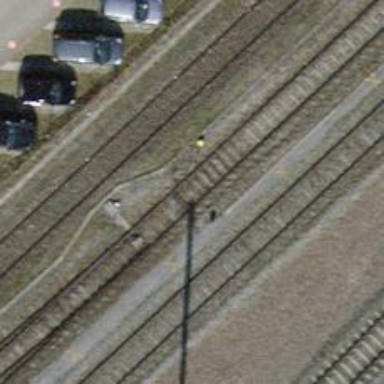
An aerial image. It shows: Railway signal.